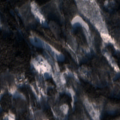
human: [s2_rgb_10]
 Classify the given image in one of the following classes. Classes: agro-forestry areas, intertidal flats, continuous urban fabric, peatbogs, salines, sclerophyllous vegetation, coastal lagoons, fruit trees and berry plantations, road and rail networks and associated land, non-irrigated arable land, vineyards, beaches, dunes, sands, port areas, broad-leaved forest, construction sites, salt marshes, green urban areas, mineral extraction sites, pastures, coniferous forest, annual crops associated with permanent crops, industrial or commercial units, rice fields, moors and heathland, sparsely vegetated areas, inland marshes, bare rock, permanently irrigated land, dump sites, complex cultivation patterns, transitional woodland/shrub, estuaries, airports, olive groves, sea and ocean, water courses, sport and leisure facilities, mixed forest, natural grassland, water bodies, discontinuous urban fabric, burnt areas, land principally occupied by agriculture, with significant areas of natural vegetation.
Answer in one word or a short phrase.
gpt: broad-leaved forest, coniferous forest, mixed forest, transitional woodland/shrub